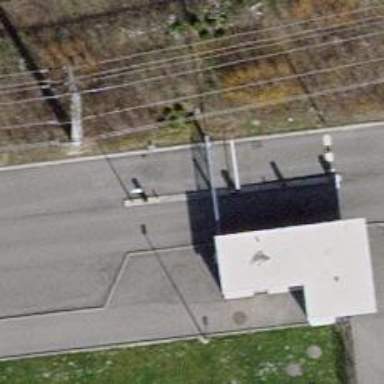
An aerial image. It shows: Lift gate barrier.